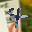
Label: 4